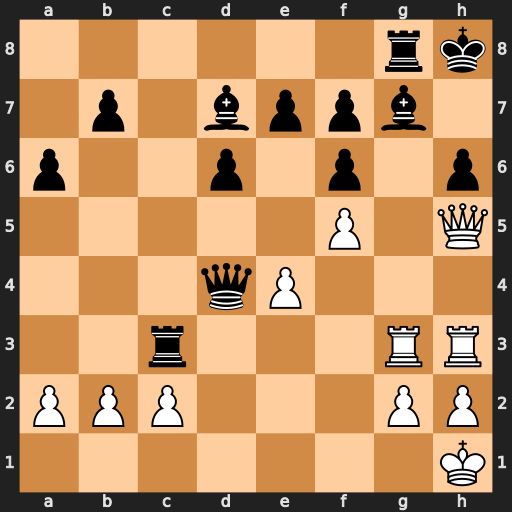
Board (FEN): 6rk/1p1bppb1/p2p1p1p/5P1Q/3qP3/2r3RR/PPP3PP/7K
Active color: w
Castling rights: -
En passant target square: -
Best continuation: Qxh6+ Bxh6 Rxh6#